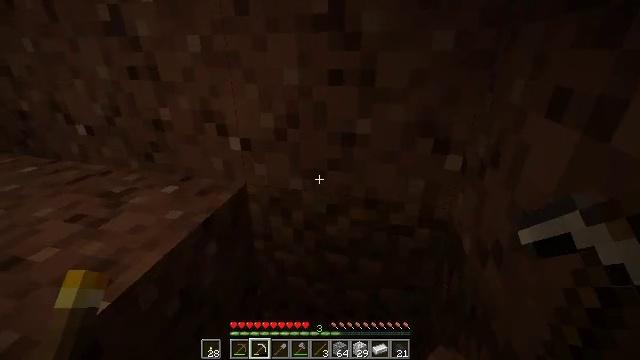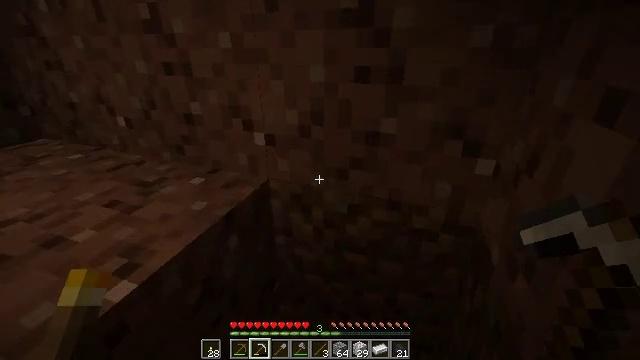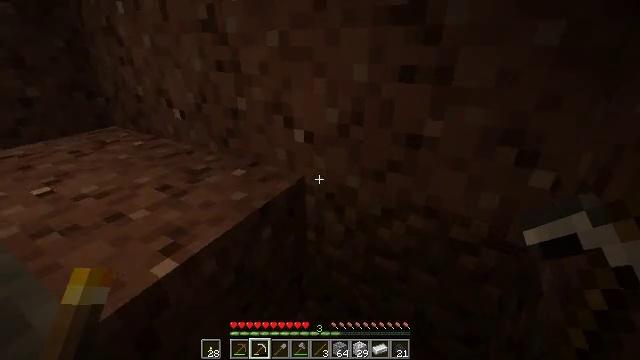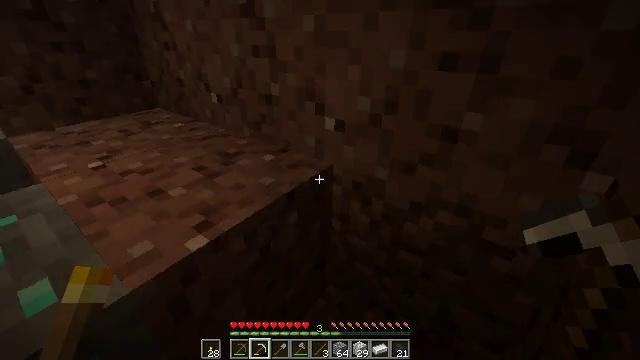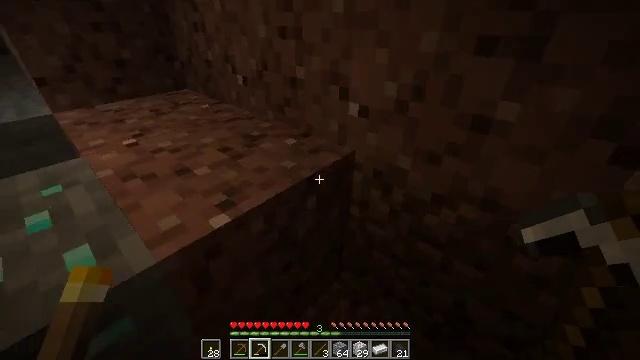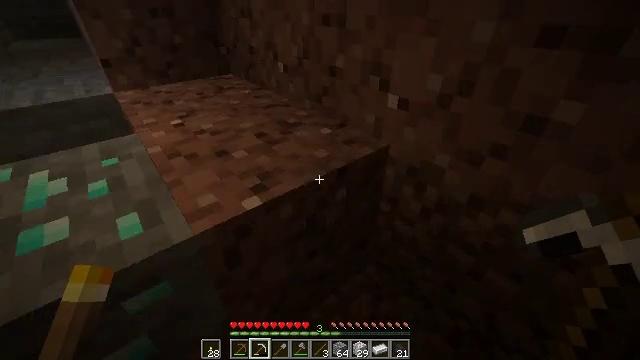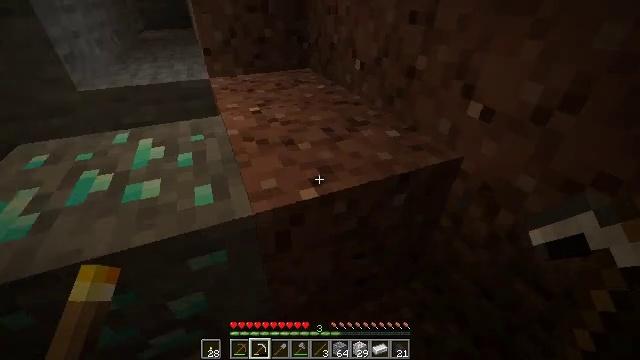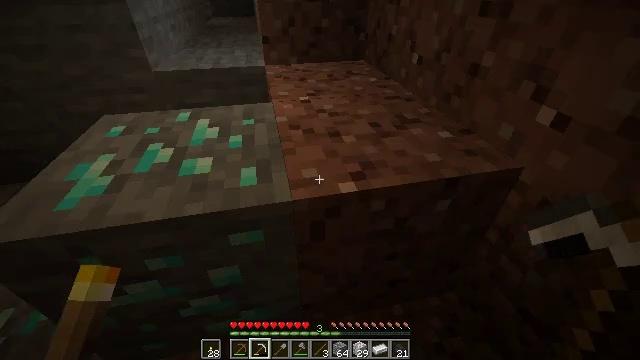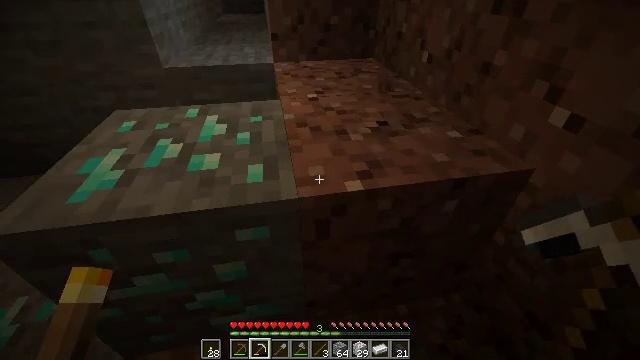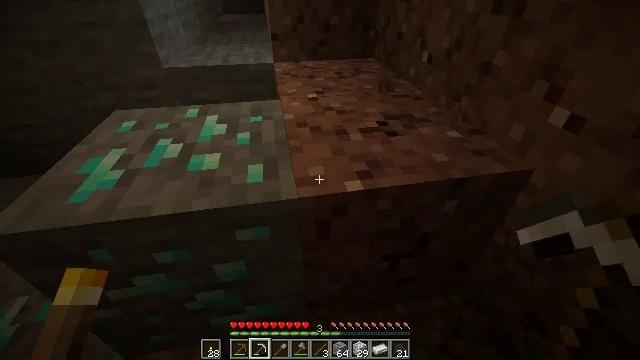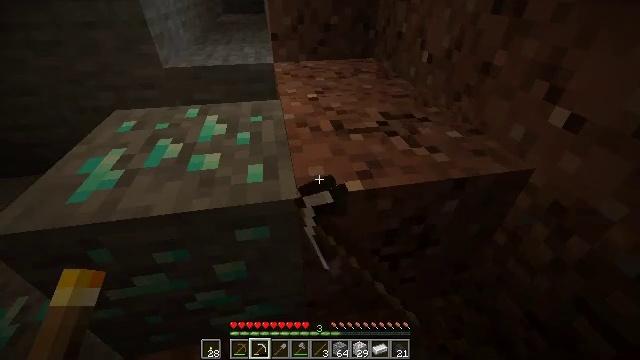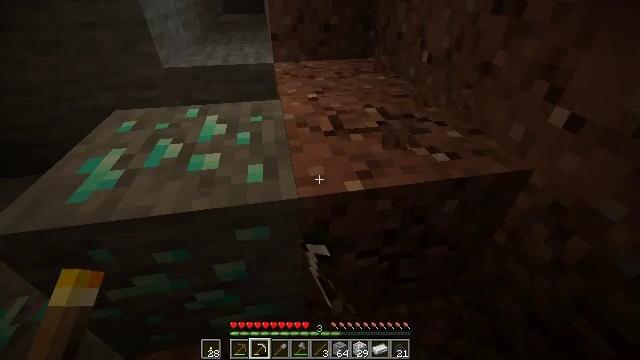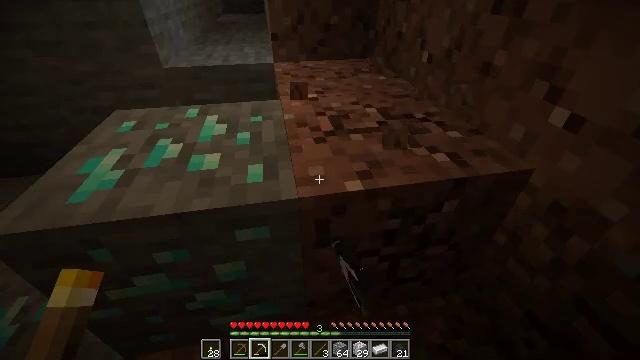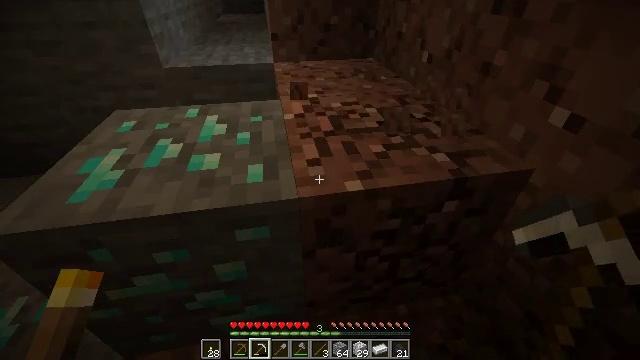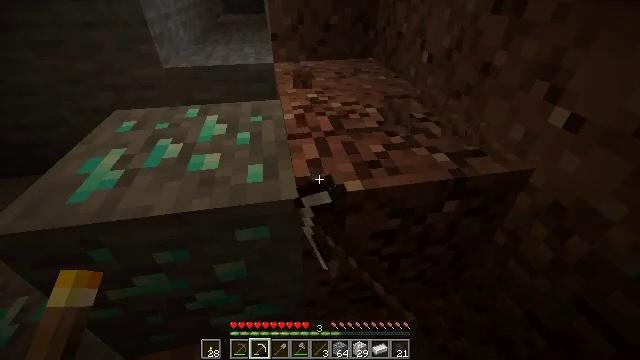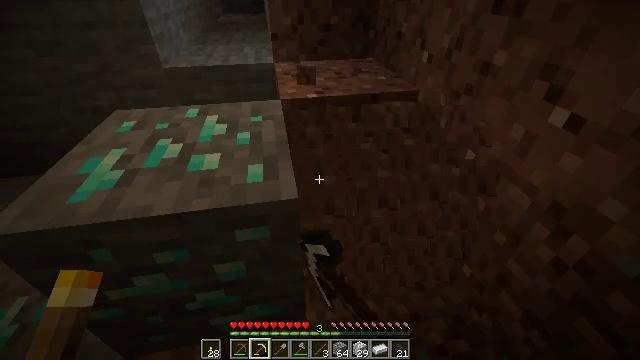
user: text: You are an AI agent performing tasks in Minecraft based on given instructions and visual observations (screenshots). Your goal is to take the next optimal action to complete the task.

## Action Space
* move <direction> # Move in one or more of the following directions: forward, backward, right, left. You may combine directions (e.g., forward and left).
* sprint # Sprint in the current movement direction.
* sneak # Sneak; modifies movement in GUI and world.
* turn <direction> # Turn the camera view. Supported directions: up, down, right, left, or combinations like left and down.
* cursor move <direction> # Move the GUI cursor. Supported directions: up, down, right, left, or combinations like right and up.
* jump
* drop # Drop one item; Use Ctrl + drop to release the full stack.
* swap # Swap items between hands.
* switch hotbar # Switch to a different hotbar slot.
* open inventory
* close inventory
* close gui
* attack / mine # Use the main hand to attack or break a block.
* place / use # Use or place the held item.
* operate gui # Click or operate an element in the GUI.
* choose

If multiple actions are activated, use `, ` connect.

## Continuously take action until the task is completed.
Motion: motion action
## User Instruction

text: Attack the ground to harvest granite.
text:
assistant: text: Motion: turn left
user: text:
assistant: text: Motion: turn left
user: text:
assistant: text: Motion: turn left and down
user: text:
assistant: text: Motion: turn left and down
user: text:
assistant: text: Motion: turn left and down
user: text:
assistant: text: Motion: turn left
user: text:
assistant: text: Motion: turn left and down
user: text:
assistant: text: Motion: turn left, attack / mine
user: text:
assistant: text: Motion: attack / mine
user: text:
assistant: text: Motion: attack / mine
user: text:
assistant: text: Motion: attack / mine
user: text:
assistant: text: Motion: attack / mine
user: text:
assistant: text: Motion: attack / mine
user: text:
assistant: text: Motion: attack / mine
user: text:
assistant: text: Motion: attack / mine
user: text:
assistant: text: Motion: attack / mine
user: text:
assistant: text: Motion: attack / mine
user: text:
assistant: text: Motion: attack / mine
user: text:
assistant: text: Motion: turn right, attack / mine
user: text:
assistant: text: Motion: turn right and up, attack / mine
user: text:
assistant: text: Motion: turn right and up, attack / mine
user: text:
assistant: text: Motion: turn right and up, attack / mine
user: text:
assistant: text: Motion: attack / mine
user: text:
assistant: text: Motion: move right, attack / mine
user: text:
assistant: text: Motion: move right, attack / mine
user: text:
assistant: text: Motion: move right, attack / mine
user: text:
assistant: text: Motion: move right, turn left, attack / mine
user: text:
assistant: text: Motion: move right, turn left, attack / mine
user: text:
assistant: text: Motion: turn left, attack / mine
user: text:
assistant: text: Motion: turn left, attack / mine